Aerial crown-view tile of a tropical tree (Barro Colorado Island, Panama), acquired 20240918:
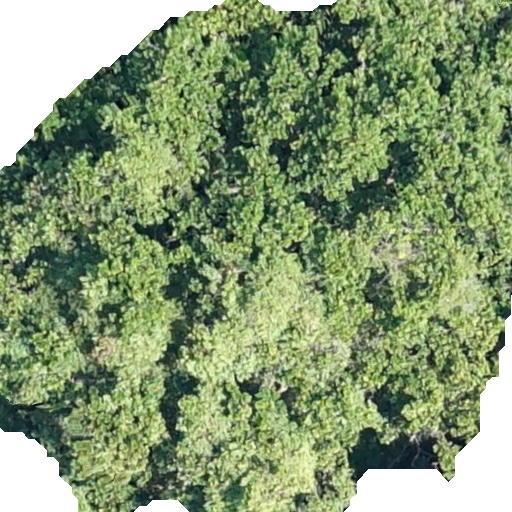
Species: Anacardium excelsum
GBIF accepted scientific name: Anacardium excelsum
Crown area: 396.319 m²